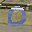
Label: 0